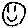
Label: smiley face